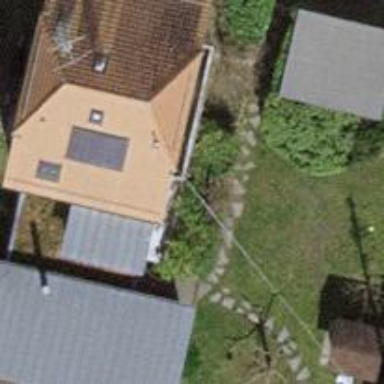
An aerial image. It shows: Garden enclosed by fence.